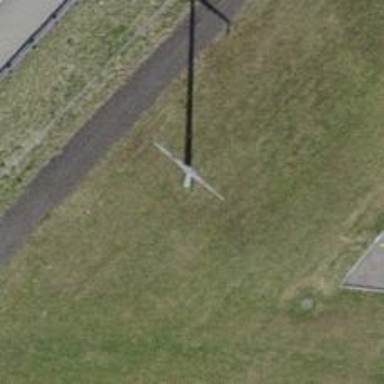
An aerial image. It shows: Concrete power pole.